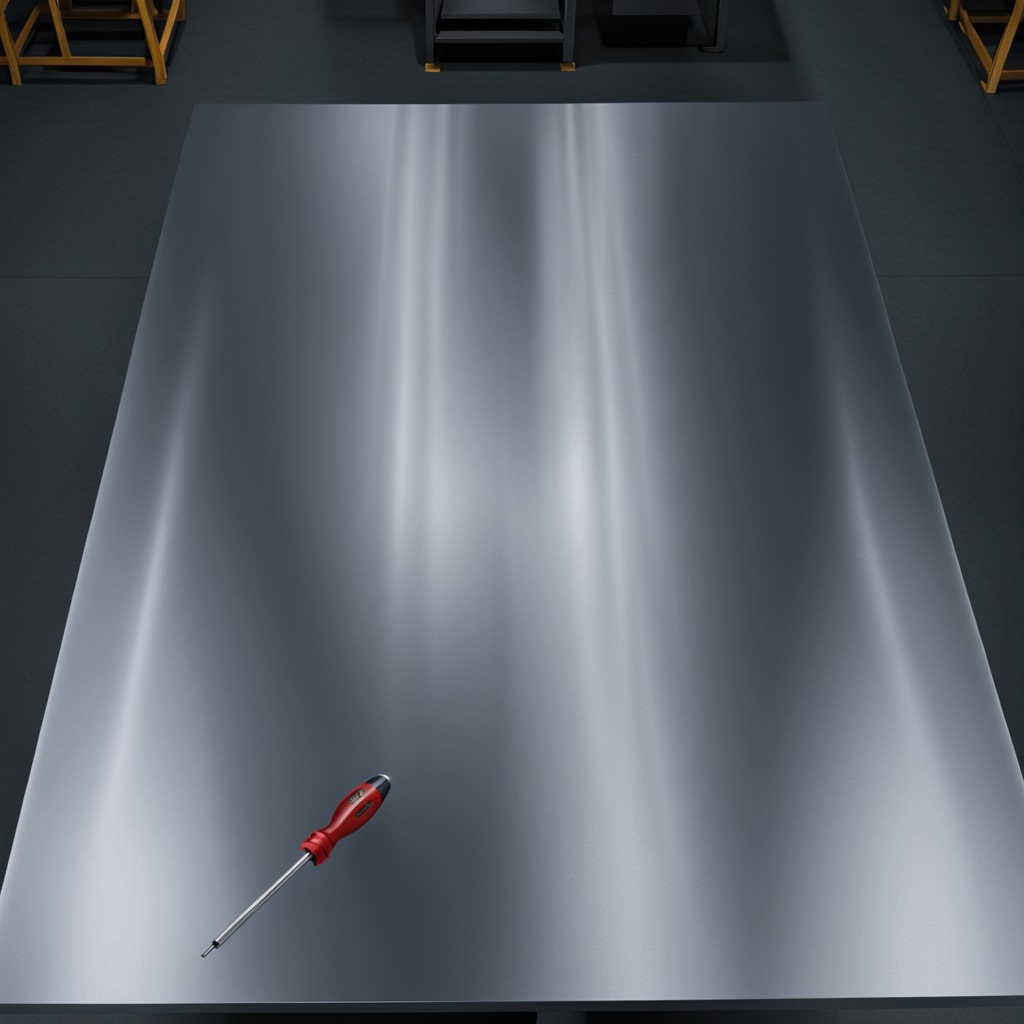
A screwdriver is lying on the tabletop.